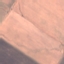
Land use / land cover: AnnualCrop